Field crop: maize
Growth stage: 1
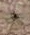
Species: salsola